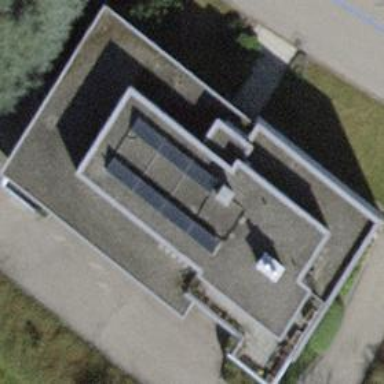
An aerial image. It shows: Flat-roofed apartment building.